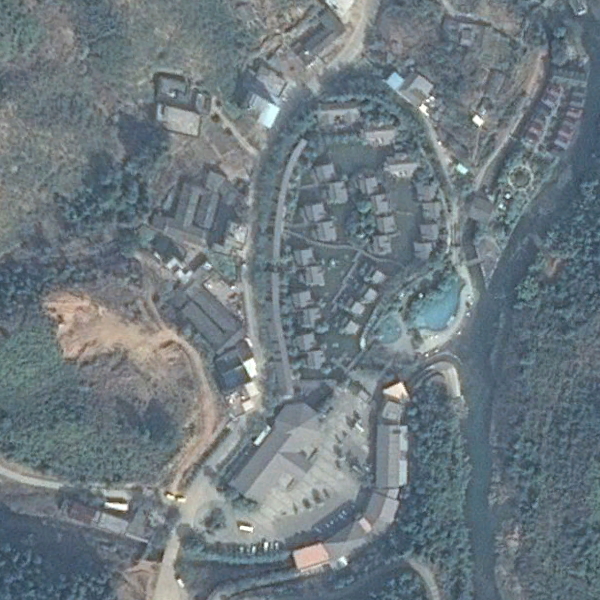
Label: Resort